Interaction volume radius: 5 \u00c5
Interaction volume height: 15 \u00c5
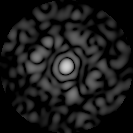
Disorder parameter: 0.8927